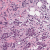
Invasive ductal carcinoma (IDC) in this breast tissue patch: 1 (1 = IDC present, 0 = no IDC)